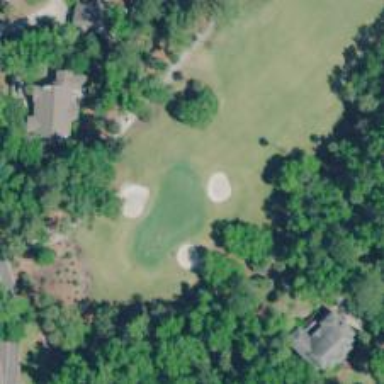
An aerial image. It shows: View of golf hole.